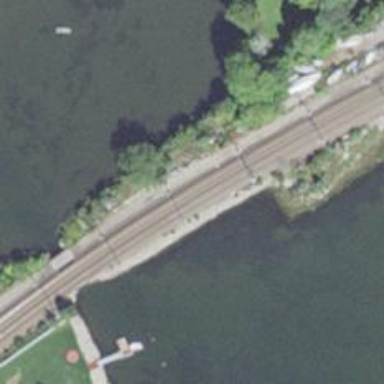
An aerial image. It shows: Railway track with contact lines for electrification.